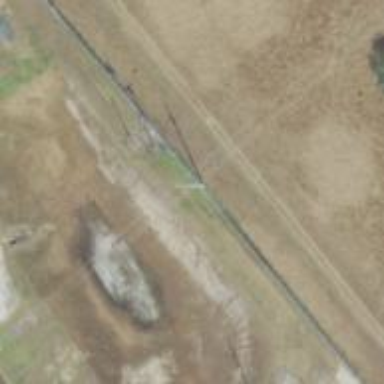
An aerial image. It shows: Power pole.